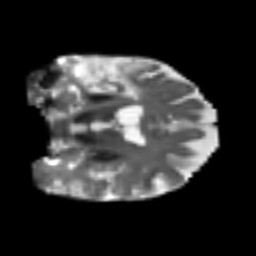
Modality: T2w
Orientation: coronal
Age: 65
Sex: female
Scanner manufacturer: siemens
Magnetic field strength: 3 T
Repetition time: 4.999 s
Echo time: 0.07946 s